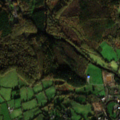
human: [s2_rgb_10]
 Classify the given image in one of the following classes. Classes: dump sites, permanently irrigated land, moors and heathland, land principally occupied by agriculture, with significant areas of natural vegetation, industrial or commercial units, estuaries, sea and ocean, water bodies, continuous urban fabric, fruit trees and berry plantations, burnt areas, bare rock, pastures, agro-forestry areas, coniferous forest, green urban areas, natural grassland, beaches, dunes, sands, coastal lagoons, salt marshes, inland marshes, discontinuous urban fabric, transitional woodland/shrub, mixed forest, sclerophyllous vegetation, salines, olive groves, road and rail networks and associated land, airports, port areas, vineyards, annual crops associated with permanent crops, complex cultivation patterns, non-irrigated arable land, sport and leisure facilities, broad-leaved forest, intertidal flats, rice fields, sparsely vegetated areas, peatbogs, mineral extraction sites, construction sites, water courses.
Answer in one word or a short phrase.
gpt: discontinuous urban fabric, non-irrigated arable land, pastures, land principally occupied by agriculture, with significant areas of natural vegetation, broad-leaved forest, mixed forest